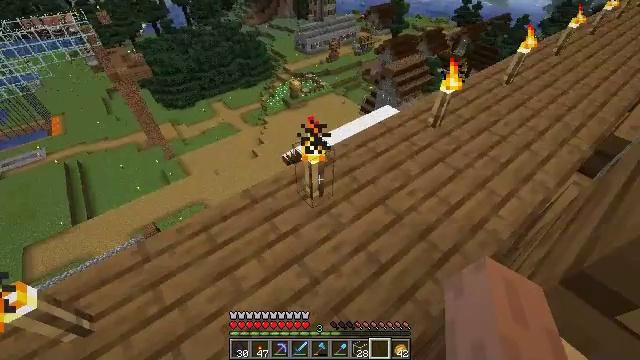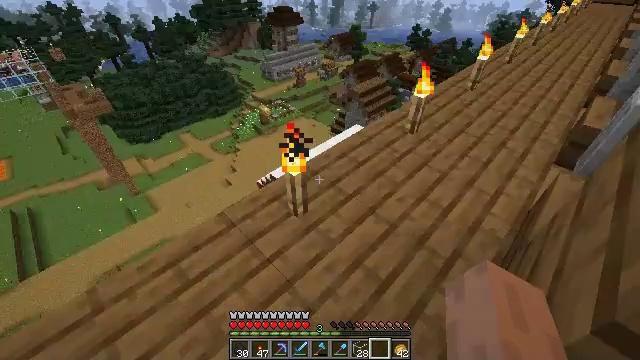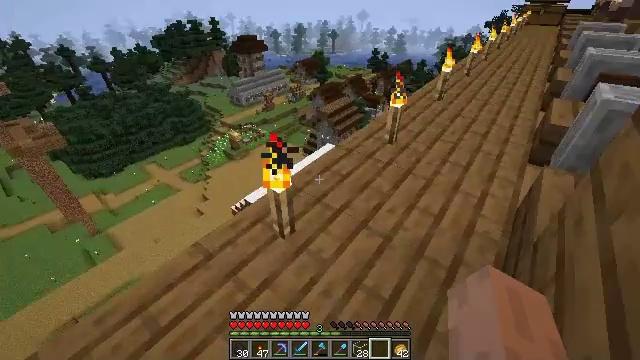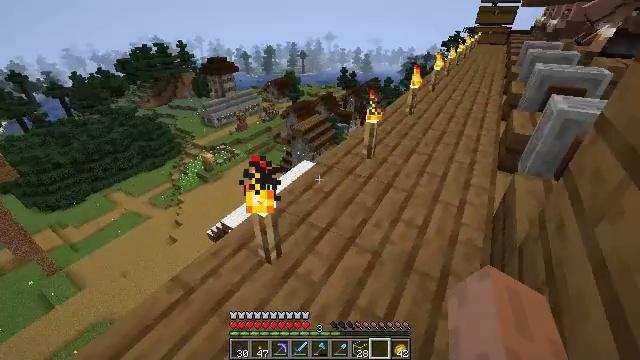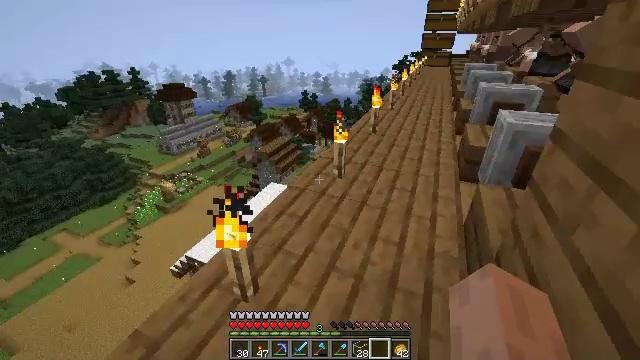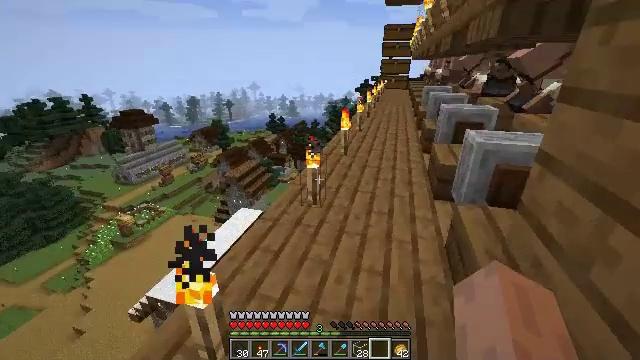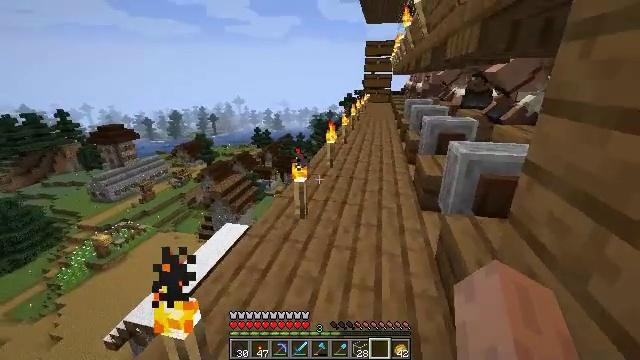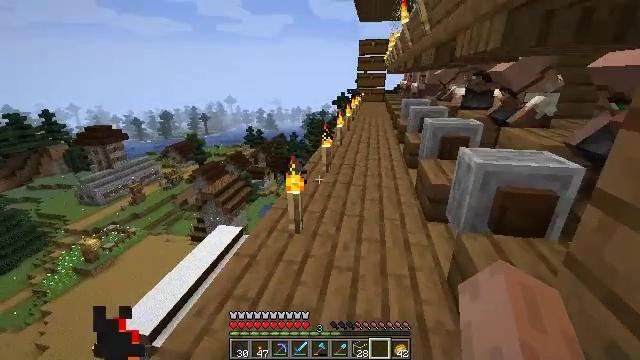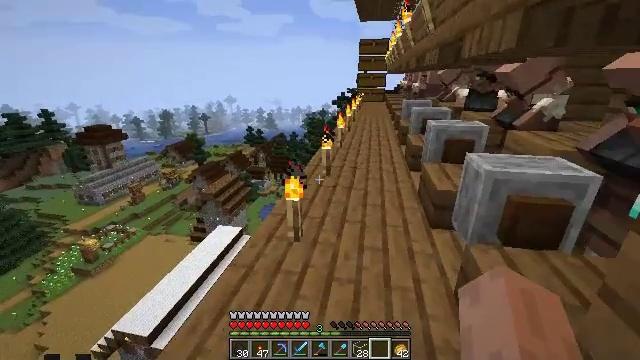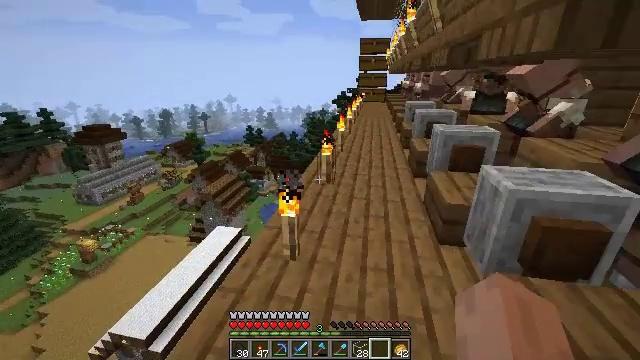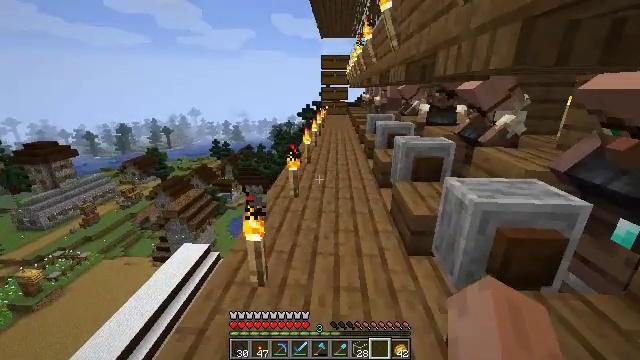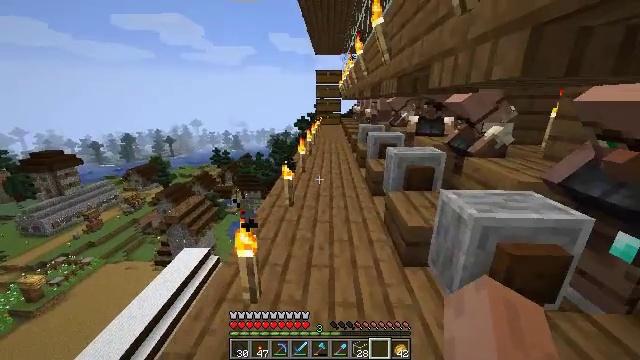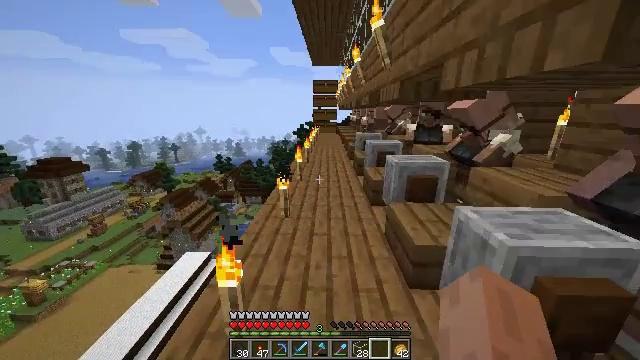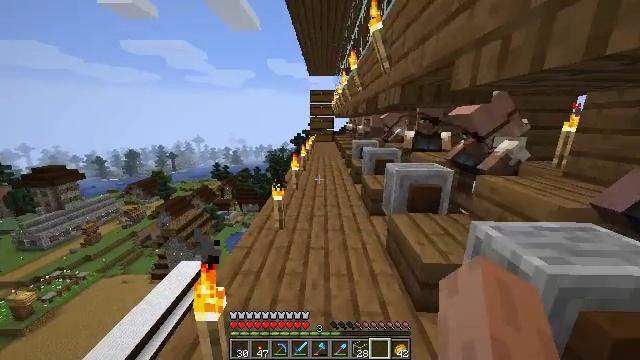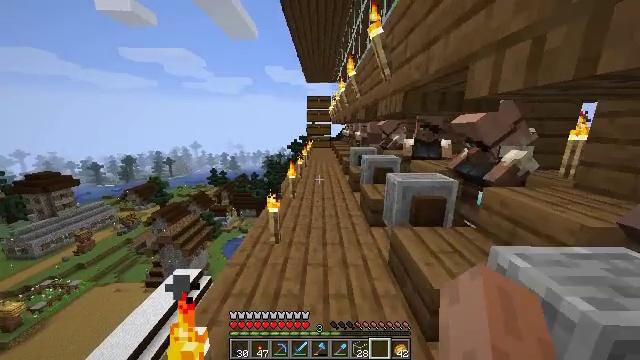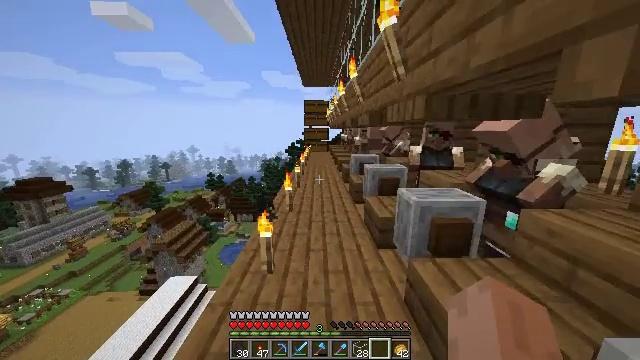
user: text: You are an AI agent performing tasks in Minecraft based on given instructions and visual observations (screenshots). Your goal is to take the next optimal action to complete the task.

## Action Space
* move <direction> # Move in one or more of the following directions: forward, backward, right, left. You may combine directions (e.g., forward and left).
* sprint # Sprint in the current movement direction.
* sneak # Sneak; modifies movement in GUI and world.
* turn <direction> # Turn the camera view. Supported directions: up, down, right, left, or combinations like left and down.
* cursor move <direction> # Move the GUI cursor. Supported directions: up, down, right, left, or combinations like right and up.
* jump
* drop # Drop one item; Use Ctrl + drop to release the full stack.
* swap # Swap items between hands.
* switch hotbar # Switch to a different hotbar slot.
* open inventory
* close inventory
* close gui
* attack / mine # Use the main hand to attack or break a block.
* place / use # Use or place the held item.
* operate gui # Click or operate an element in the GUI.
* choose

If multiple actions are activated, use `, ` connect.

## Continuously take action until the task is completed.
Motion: motion action
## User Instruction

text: Make some delicious rabbit stew.
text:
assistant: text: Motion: move forward, turn right and up
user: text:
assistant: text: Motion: turn right and up
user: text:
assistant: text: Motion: turn right and up
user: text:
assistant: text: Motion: move forward, turn right and up
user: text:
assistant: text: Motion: move forward, turn right and up
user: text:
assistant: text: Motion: move forward, turn right and up
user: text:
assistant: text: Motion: move forward, turn right
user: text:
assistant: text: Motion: move forward
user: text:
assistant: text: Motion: move forward, sprint
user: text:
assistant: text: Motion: move forward, sprint, turn right and up
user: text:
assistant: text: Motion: move forward, sprint, turn right and up
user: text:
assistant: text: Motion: move forward, turn up
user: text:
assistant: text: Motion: move forward, sprint, turn up
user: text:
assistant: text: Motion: move forward, sprint, turn up
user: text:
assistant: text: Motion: move forward, turn up
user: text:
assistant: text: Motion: move forward
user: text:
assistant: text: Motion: move forward
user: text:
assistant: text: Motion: move forward
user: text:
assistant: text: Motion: move forward, jump
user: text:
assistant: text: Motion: move forward, turn left, jump
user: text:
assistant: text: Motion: move forward, jump
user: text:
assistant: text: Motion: move forward, jump
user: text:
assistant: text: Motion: move forward, jump
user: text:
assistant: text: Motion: move forward, turn right, jump
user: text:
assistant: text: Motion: move forward, jump
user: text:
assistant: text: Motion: move forward, jump
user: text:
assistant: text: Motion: move forward, jump
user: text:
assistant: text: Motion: move forward, sprint, jump
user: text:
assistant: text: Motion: move forward, sprint, jump
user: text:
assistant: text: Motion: move forward, sprint, jump